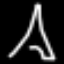
Label: The Eiffel Tower